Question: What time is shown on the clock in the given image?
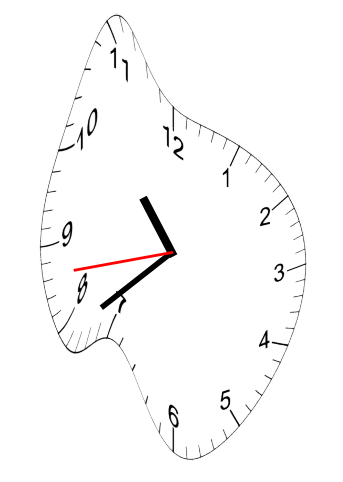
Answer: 10:38:43